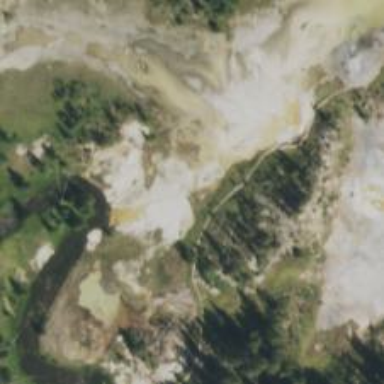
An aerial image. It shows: Natural geyser.